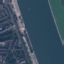
Label: River